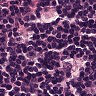
Metastatic tissue present: no